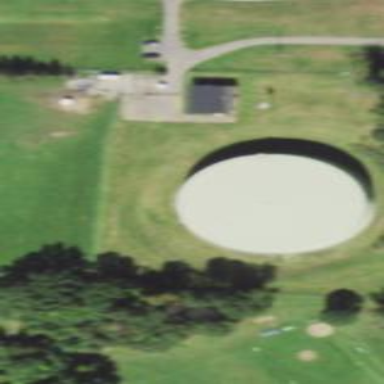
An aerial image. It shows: Building with water tank.